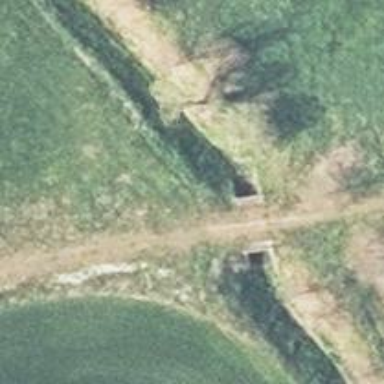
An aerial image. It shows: Abandoned railroad bridge.